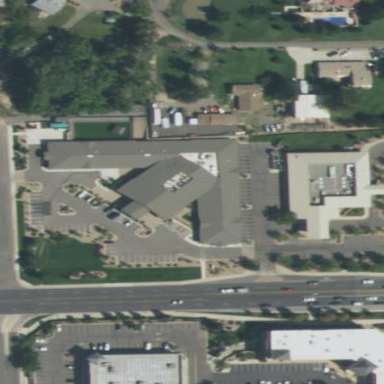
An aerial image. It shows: Nursing home building.